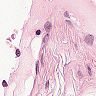
Metastatic tissue present: no